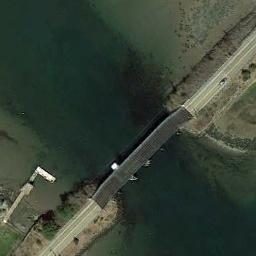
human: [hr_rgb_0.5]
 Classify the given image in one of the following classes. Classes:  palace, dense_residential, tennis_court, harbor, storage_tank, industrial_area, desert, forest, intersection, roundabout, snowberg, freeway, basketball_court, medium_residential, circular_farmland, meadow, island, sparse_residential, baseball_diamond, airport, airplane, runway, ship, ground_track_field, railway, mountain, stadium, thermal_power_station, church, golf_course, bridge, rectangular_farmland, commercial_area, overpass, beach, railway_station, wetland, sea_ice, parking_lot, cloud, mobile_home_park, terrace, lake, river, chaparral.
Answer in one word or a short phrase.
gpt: bridge